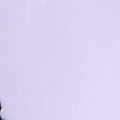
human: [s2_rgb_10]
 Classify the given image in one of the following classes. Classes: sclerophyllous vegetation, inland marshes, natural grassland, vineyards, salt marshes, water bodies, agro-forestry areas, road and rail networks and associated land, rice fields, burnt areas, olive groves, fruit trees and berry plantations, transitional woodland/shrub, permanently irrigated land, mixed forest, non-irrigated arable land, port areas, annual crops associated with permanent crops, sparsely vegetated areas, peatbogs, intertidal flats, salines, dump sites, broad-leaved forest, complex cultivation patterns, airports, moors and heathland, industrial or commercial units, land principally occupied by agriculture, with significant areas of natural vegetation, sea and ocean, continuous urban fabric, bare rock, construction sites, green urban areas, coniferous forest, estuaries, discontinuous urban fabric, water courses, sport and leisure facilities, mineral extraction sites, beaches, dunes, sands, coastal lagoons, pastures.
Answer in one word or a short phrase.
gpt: coniferous forest, water bodies